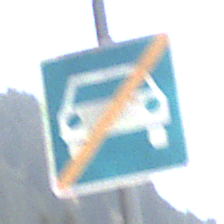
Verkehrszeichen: EndeKraftfahrstrasse
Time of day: Midday
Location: Outdoor (Nature)
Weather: PartlyCloudy
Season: NotSpecified
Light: Natural